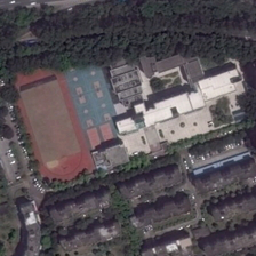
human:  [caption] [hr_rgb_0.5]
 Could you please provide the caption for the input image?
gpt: The school is built on a road with two rows of trees.

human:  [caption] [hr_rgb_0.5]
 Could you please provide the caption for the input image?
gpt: here lies four basketball courts  two tennis courts and a football pitch next to these teaching buildings .

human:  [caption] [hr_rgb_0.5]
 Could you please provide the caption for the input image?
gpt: the ground track field is next two rows buildings with black roofs .

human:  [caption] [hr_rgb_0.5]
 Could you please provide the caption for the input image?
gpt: The school is built near two rows of trees.

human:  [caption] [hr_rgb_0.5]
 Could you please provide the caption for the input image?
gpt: The school is built near a road with two rows of trees next to it.